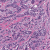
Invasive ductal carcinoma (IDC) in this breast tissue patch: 1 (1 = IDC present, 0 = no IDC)